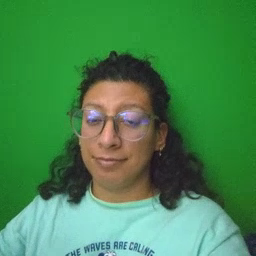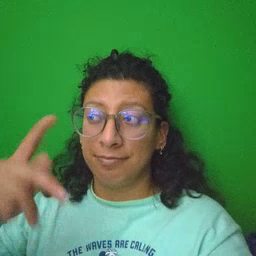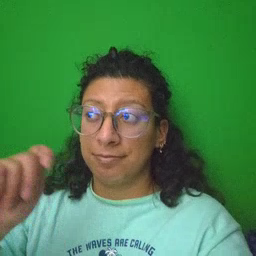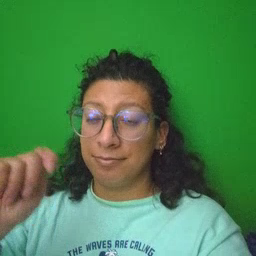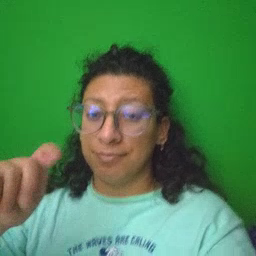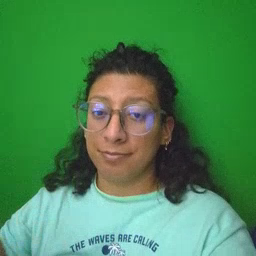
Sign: potty